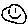
Label: smiley face